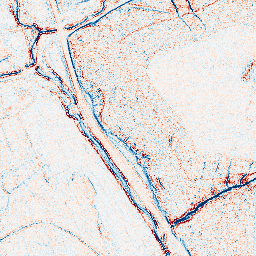
Category: edge_preserving
Decomposition family: anisotropic_diffusion
Decomposition parameters: iterations: 5
kappa: 10
gamma: 0.1
Upsampling method: fft_zeropad
Upsampling parameters: scale: 8
Upsampling scale: 8